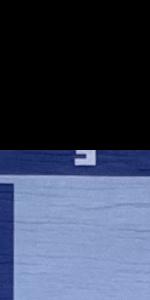
Label: Empty